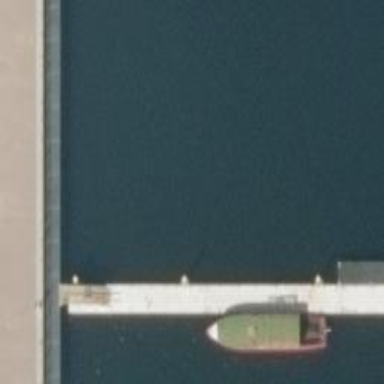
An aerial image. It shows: Man-made pier.